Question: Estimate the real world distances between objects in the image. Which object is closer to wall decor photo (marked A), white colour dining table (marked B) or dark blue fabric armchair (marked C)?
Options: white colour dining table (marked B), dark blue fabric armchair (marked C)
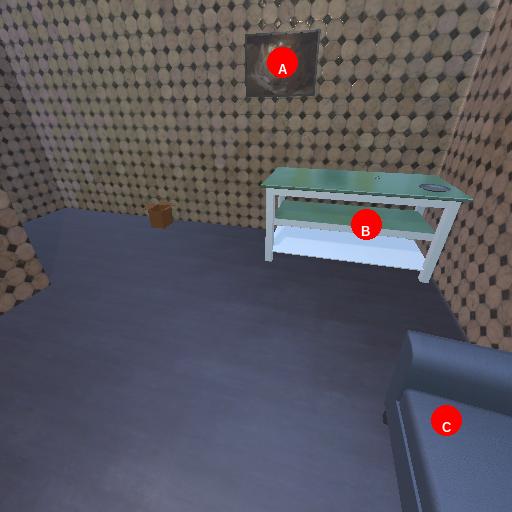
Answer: white colour dining table (marked B)